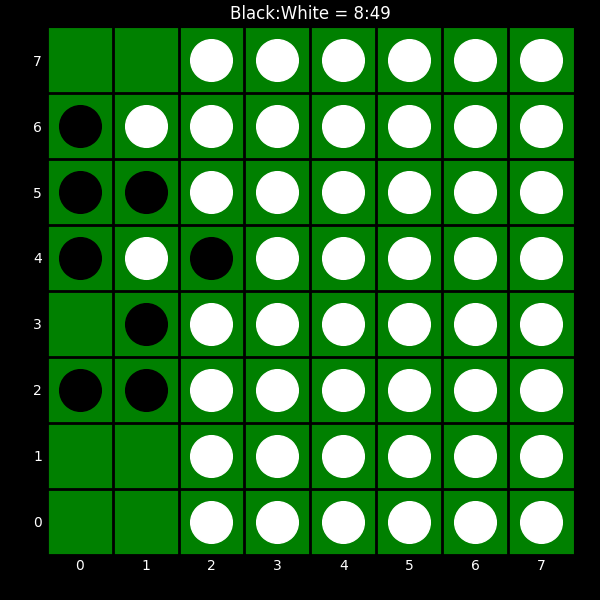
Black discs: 8
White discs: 49